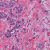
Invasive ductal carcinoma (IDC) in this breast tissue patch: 0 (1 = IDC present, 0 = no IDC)